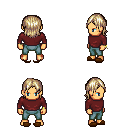
a pixel art fantasy rpg character, male body template, human, tanned skin, maroon long-sleeve shirt, teal pants, white blonde long bangs hairstyle, bracelets, brown slippers, four views (front, back, left, right), 2x2 character sprite sheet, small pixel art, hard edges, no anti-aliasing